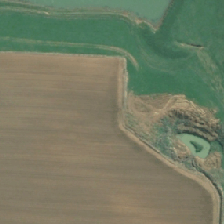
Land cover: shortrotation_cropland